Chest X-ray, AP view. Patient: 33 years old, sex F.
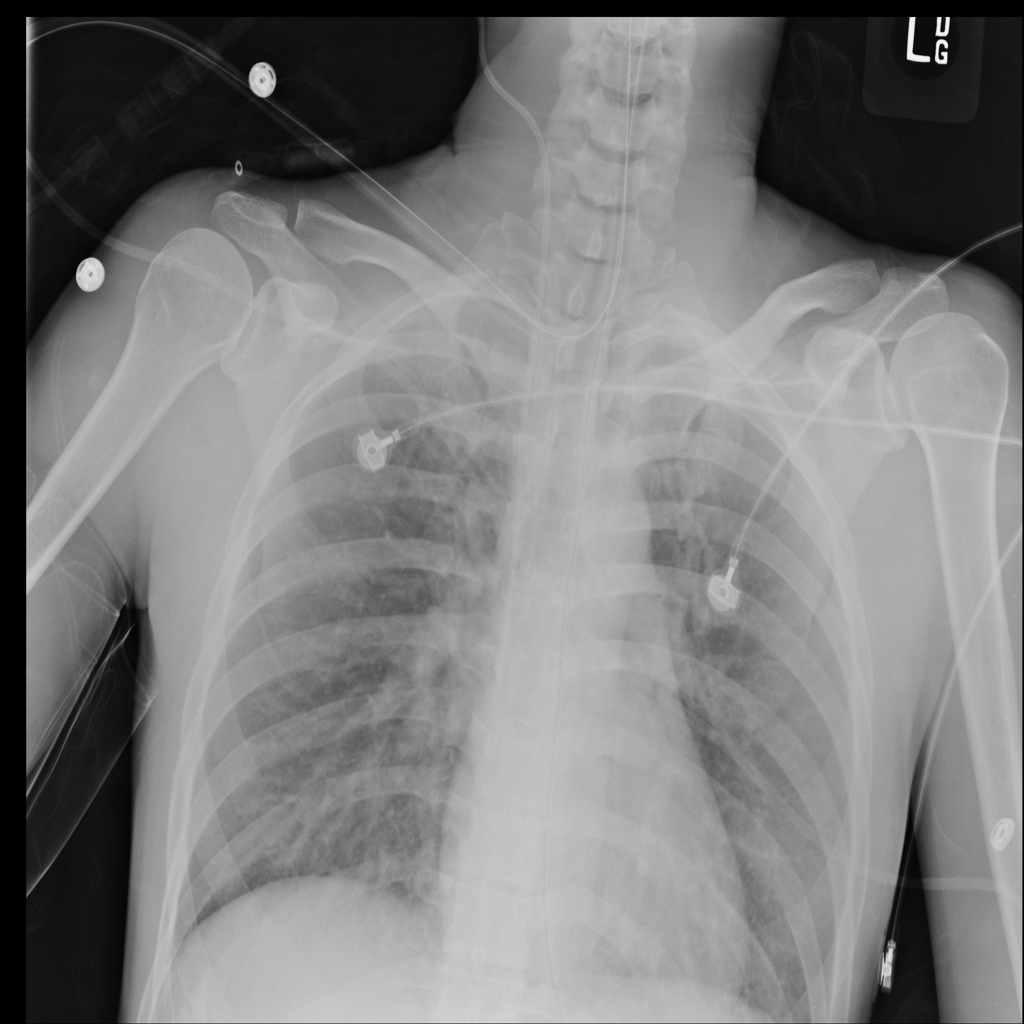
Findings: No Finding